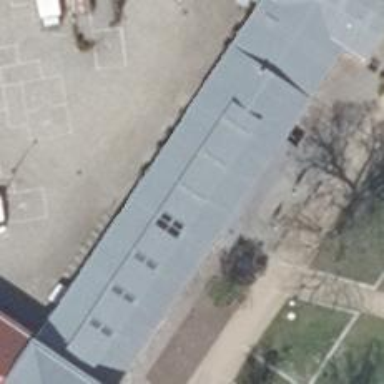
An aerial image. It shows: Museum.